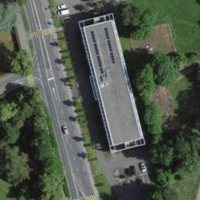
EUNIS habitat code: 54
Species observed at this site:
Chaerophyllum temulum